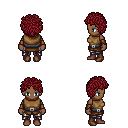
a pixel art fantasy rpg character, female body template, human, dark skin, leather chest armor, metal pants, brunette curly afro hairstyle, cloth bracers, brown shoes, four views (front, back, left, right), 2x2 character sprite sheet, small pixel art, hard edges, no anti-aliasing